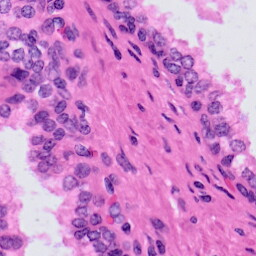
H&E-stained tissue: Prostate